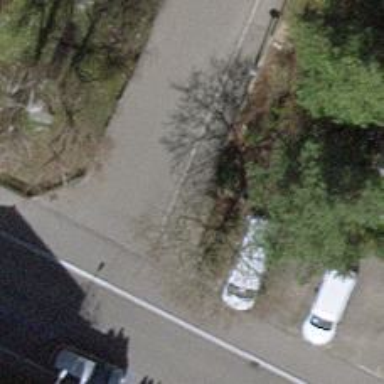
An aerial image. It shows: Power utility street cabinet.